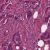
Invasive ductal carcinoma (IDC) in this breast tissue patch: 1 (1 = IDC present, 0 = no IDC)